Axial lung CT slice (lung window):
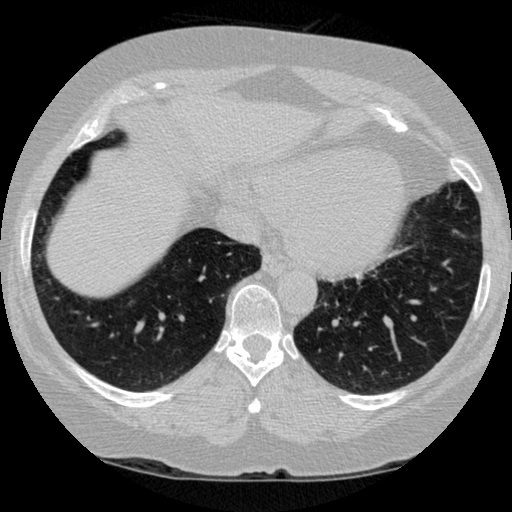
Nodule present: no